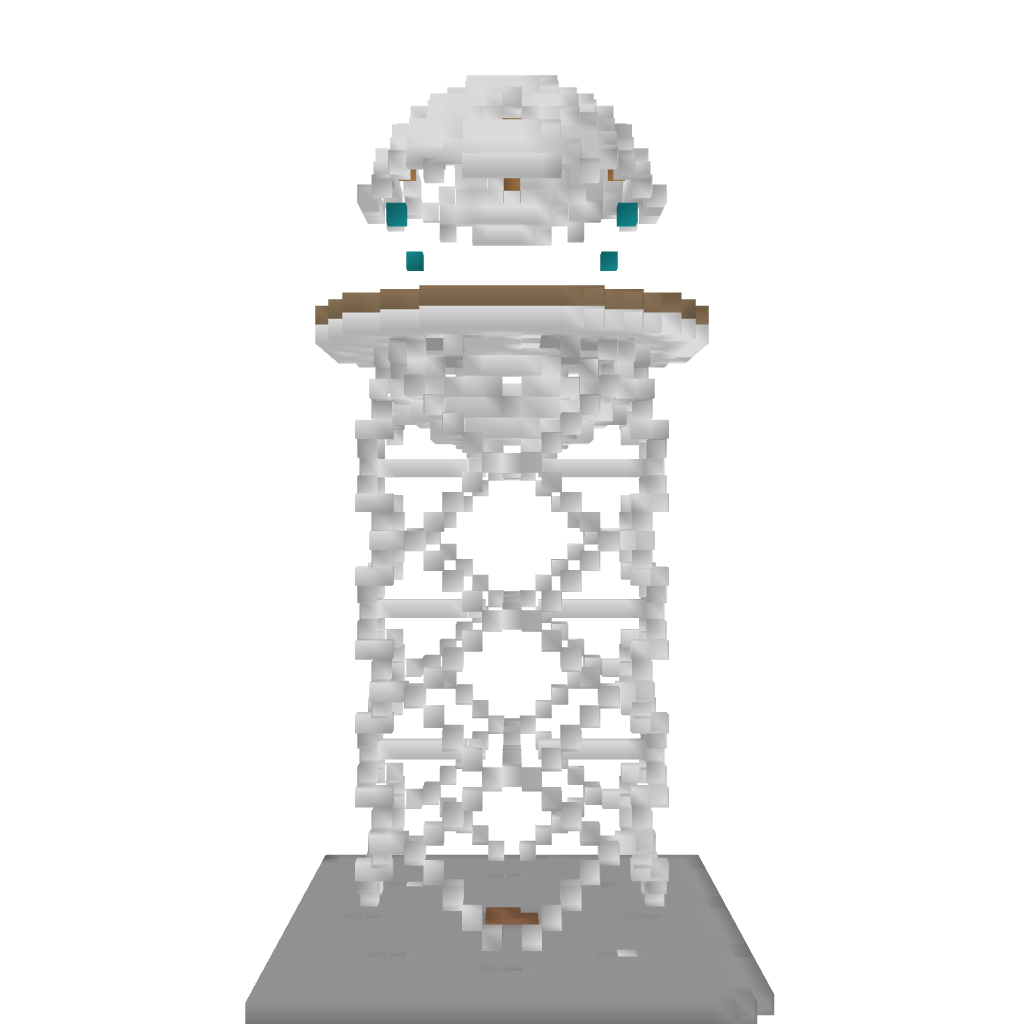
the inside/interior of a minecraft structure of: Modern water tower